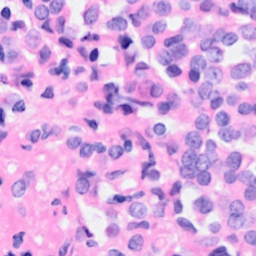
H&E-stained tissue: Breast